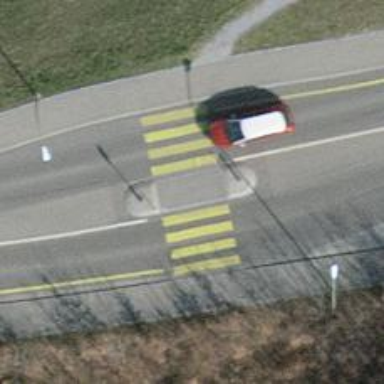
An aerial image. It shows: Uncontrolled zebra crossing with central island.